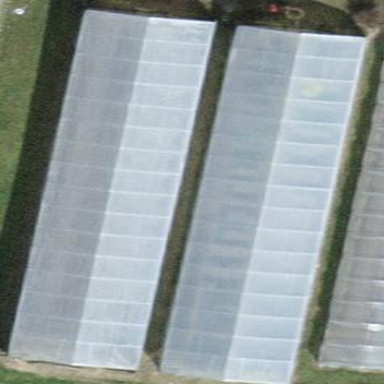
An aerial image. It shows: Greenhouse.